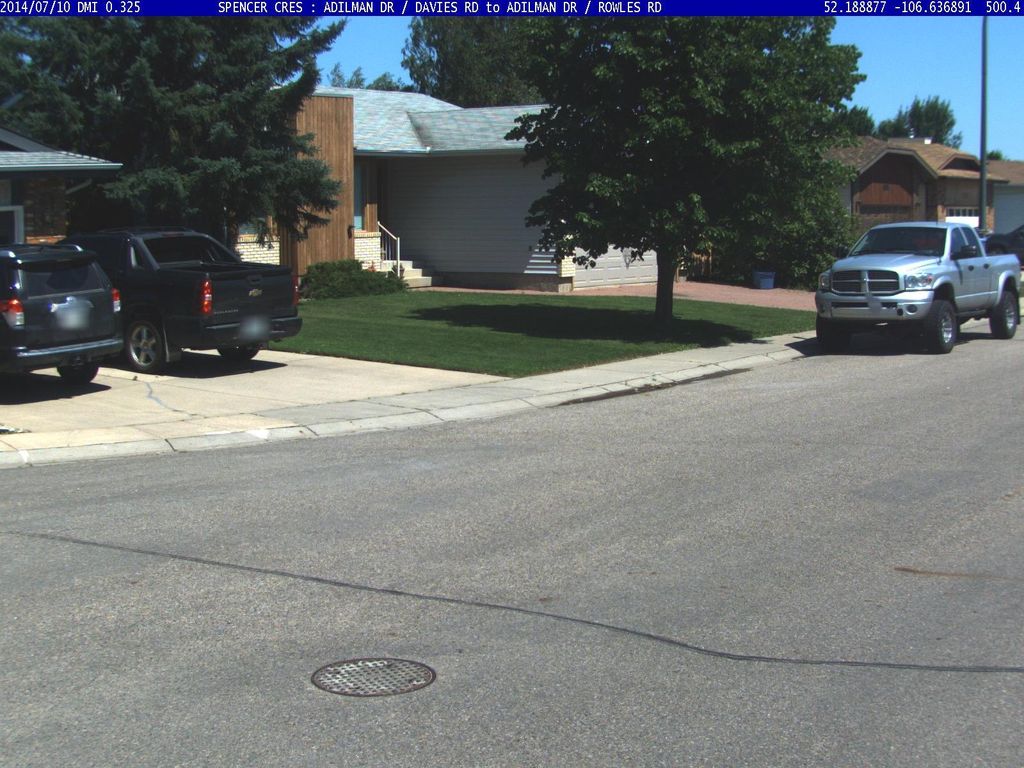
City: saskatoon